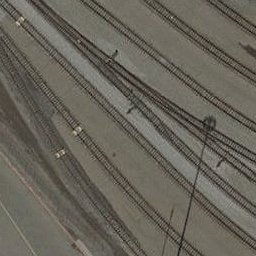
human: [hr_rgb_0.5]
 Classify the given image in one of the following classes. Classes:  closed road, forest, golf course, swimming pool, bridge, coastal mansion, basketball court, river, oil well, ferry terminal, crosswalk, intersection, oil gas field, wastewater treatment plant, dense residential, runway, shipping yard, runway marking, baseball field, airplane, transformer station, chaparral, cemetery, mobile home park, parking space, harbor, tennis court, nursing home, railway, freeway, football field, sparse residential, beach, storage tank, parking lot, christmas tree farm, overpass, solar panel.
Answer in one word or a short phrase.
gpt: railway